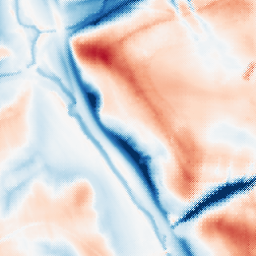
Category: multiscale
Decomposition family: dog_multiscale
Decomposition parameters: sigma_ratio: 1.6
n_scales: 6
base_sigma: 1
Upsampling method: regularized
Upsampling parameters: scale: 4
lambda_reg: 0.1
Upsampling scale: 4